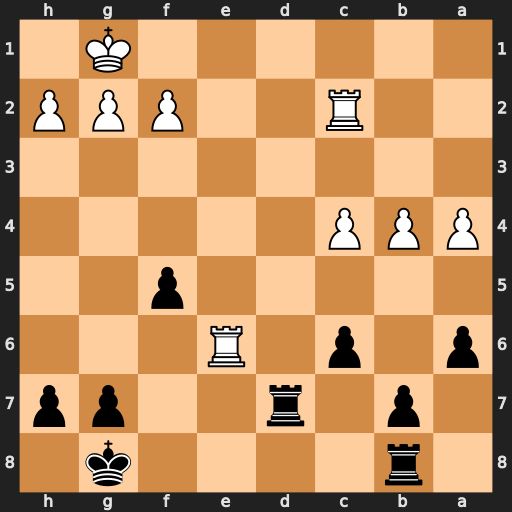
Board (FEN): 1r4k1/1p1r2pp/p1p1R3/5p2/PPP5/8/2R2PPP/6K1
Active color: b
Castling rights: -
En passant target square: -
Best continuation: Rd1+ Re1 Rxe1#